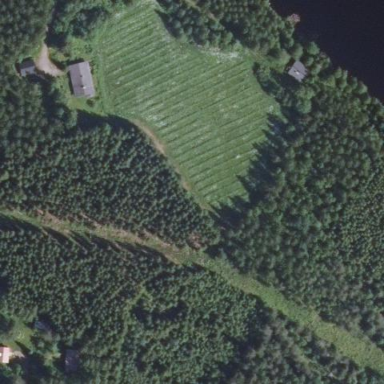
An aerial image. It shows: Orchard.